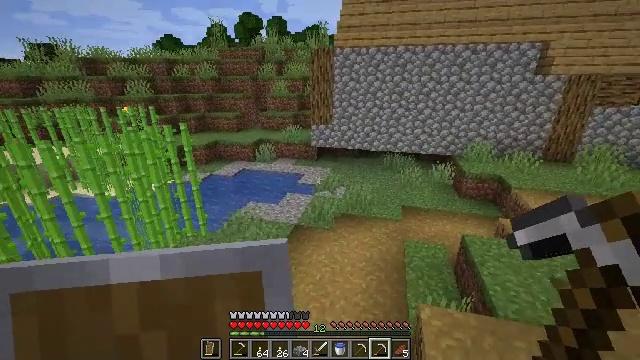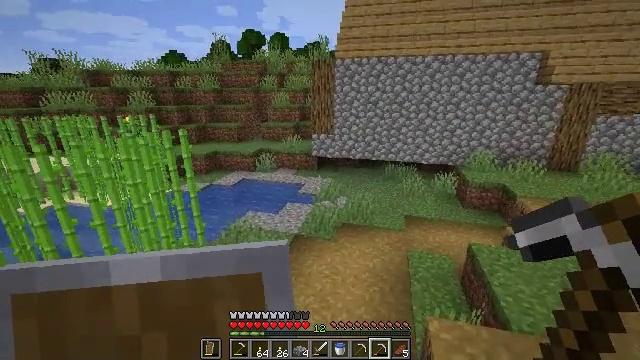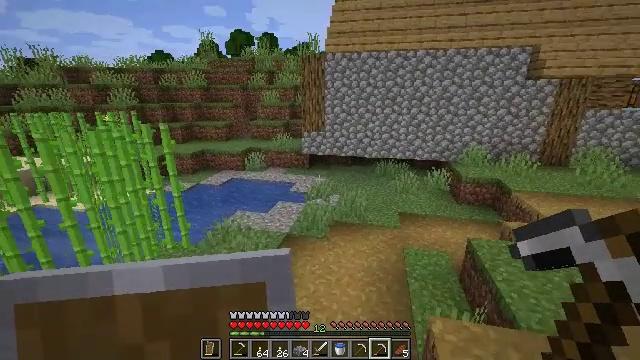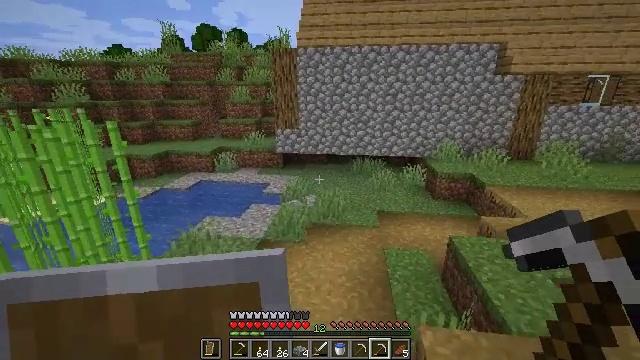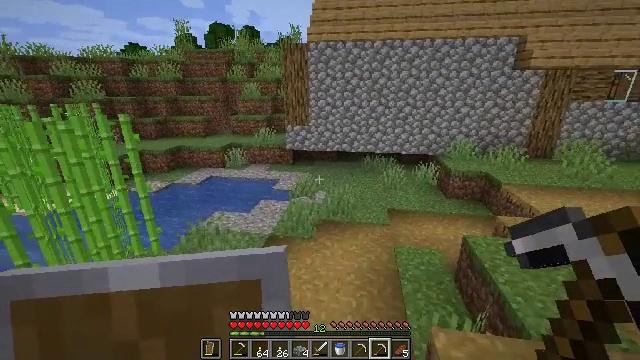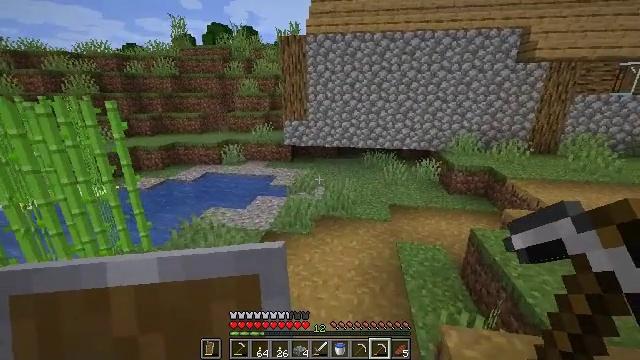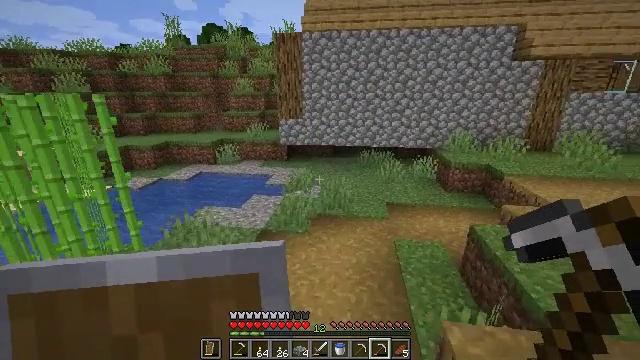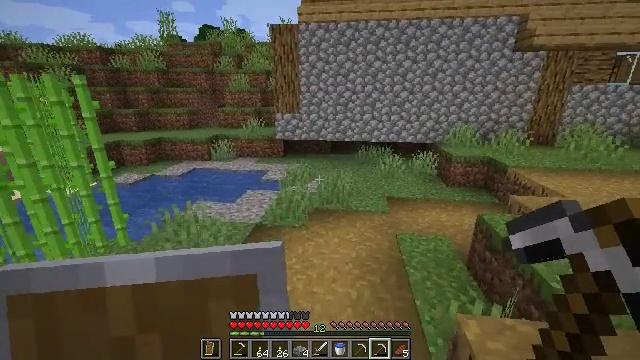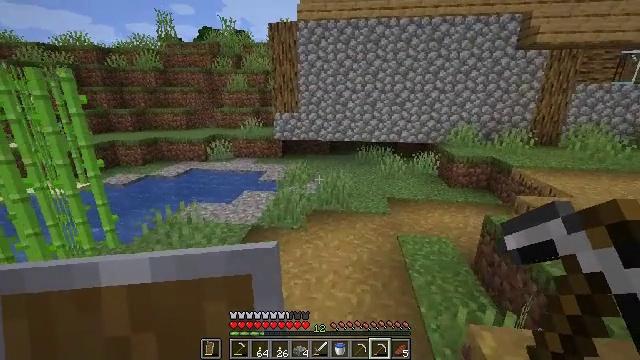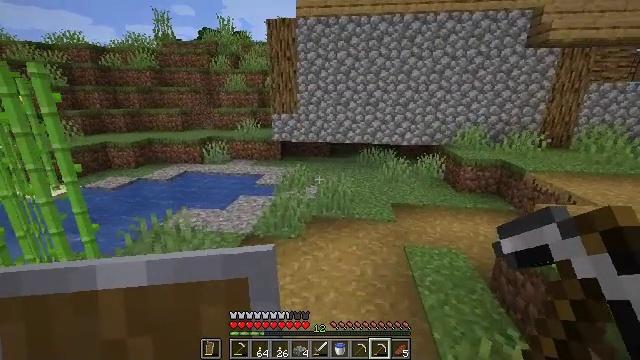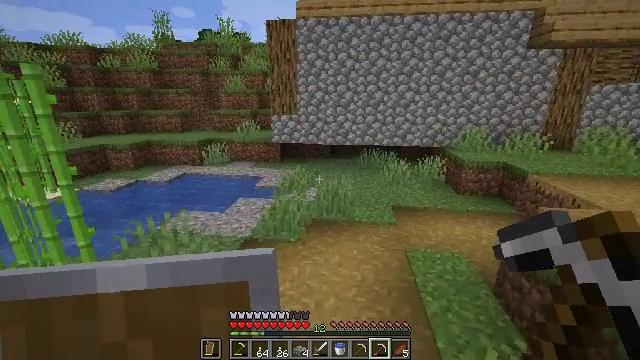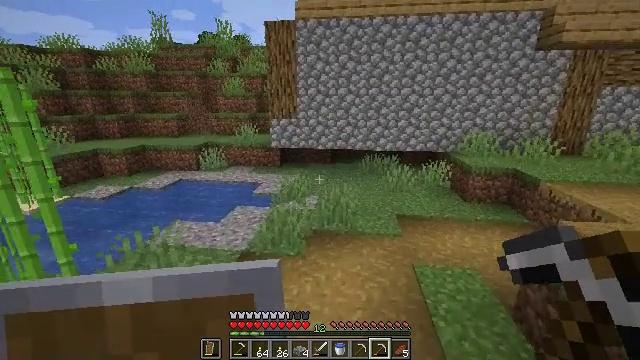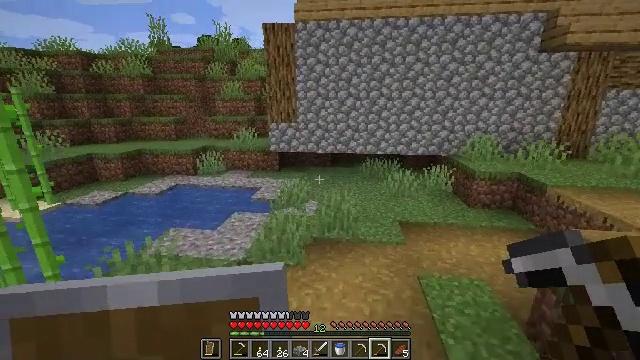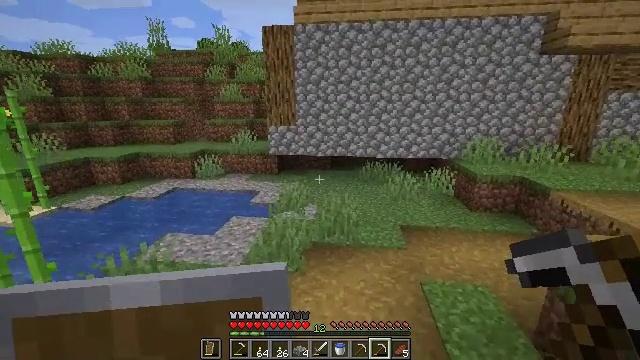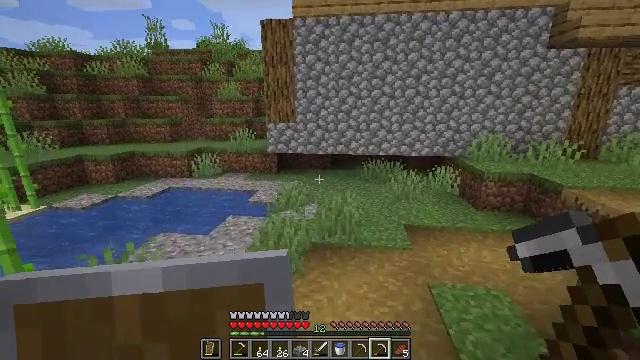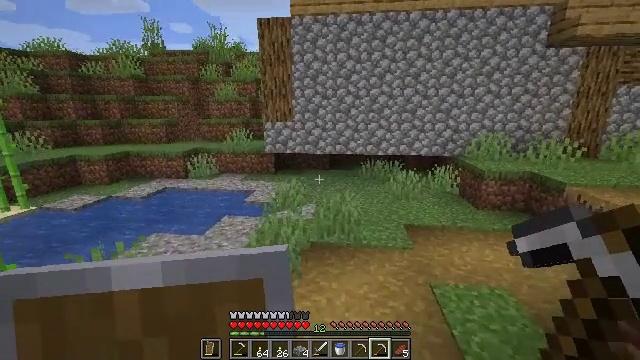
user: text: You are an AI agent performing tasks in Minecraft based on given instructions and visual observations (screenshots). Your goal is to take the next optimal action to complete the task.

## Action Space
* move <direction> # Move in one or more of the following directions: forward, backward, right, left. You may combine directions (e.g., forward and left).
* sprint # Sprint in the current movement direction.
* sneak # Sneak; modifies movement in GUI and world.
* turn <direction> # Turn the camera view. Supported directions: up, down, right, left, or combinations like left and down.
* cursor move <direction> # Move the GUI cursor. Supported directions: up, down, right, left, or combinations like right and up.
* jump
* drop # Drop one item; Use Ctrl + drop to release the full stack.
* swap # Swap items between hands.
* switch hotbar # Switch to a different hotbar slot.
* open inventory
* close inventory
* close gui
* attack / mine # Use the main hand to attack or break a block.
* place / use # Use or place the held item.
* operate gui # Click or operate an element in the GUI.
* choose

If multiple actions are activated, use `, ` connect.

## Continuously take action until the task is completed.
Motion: motion action
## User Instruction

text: Mine potatoes from the farmland.
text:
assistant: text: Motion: move forward, turn up
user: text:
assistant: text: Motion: move forward, turn right
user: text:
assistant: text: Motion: move forward, turn right
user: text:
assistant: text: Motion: move forward, turn left
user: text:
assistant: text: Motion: move forward
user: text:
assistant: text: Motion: move forward
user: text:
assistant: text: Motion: move forward
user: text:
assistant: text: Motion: move forward
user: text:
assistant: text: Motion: move forward
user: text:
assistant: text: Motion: move forward
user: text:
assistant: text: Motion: move forward
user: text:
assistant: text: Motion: move forward
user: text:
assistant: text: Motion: move forward
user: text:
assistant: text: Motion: move forward
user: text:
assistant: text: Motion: move forward
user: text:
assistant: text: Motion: move forward
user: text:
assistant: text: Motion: no_op
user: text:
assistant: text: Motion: no_op
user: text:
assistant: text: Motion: no_op
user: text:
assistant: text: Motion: no_op
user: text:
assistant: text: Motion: no_op
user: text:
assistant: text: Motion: no_op
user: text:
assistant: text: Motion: move forward
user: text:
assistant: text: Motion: move forward
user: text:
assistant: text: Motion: no_op
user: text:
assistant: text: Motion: move forward
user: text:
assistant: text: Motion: move forward
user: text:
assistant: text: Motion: move forward
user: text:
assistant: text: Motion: move forward
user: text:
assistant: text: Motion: move forward